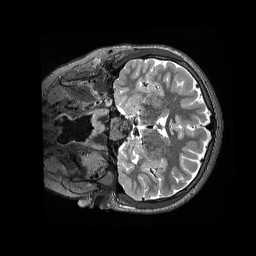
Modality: T2w
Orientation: coronal
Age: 14
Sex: male
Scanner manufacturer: siemens
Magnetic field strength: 3 T
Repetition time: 3.2 s
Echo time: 0.564 s